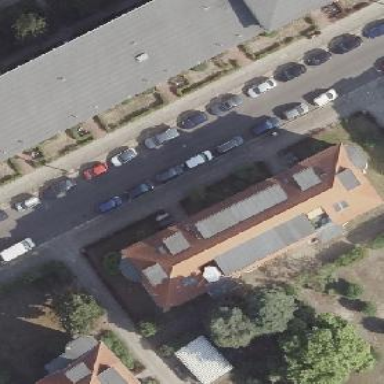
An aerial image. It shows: Hipped-roof building with apartments.